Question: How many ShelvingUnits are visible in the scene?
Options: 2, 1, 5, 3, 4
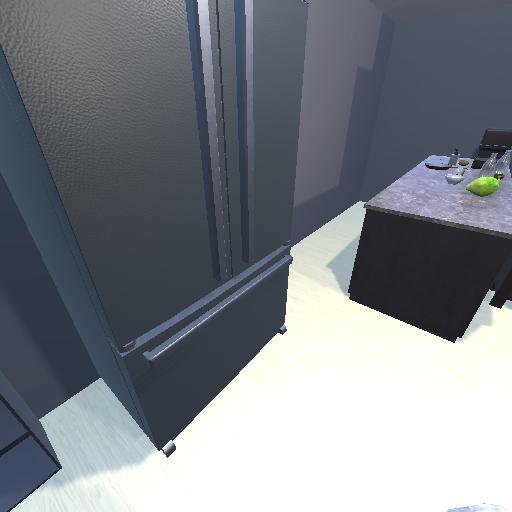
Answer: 2